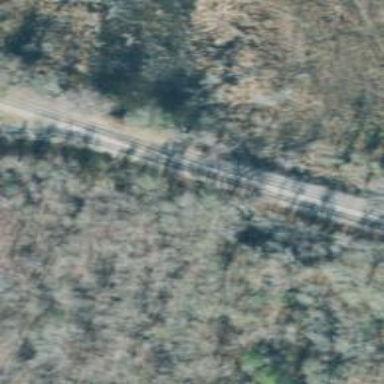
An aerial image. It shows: Railway spur junction.